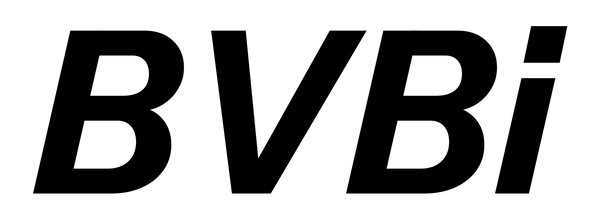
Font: InstrumentSans-Italic_Bold_Italic